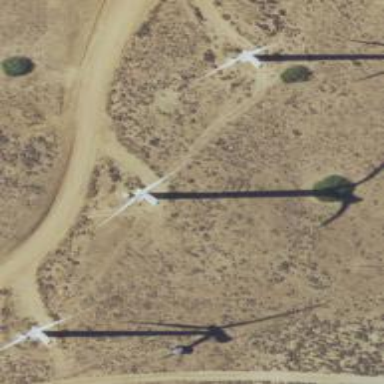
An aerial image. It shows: Wind power generator utilizing wind turbines.